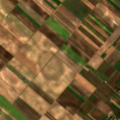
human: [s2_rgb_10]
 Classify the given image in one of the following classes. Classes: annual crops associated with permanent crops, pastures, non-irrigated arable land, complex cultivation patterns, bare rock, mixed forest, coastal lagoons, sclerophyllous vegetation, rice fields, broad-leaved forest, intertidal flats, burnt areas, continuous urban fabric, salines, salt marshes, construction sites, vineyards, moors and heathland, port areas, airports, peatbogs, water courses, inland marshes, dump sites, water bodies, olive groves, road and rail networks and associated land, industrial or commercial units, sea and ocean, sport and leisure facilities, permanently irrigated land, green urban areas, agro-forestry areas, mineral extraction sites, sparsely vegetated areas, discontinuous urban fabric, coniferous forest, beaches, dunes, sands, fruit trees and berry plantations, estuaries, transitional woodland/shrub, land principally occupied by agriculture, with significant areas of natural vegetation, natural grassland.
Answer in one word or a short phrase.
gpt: discontinuous urban fabric, non-irrigated arable land